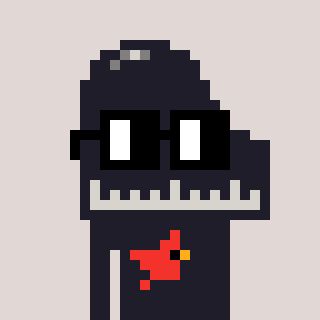
a pixel art character with square black glasses, a piano-shaped head and a grayscale-colored body on a warm background